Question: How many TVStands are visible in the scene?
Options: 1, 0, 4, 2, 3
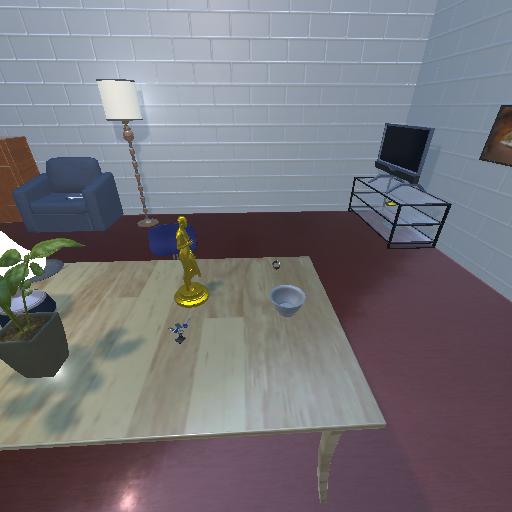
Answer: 1